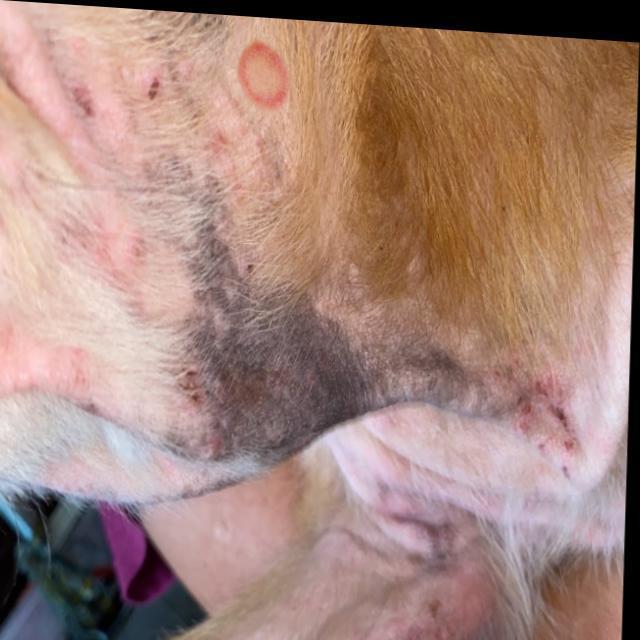
Canine ringworm (Dermatophytosis) — fungal infection caused by Microsporum or Trichophyton. Presents with circular alopecia, scaling, crusting, and broken hairs.